Interaction volume radius: 5 \u00c5
Interaction volume height: 10 \u00c5
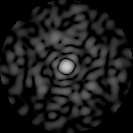
Disorder parameter: 0.8052